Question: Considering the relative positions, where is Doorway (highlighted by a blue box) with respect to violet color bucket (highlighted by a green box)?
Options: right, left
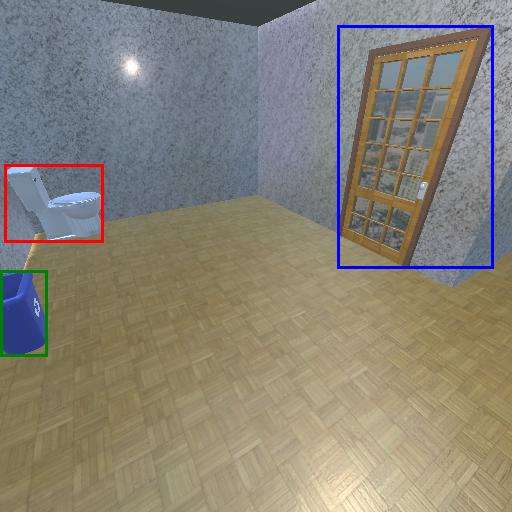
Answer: right